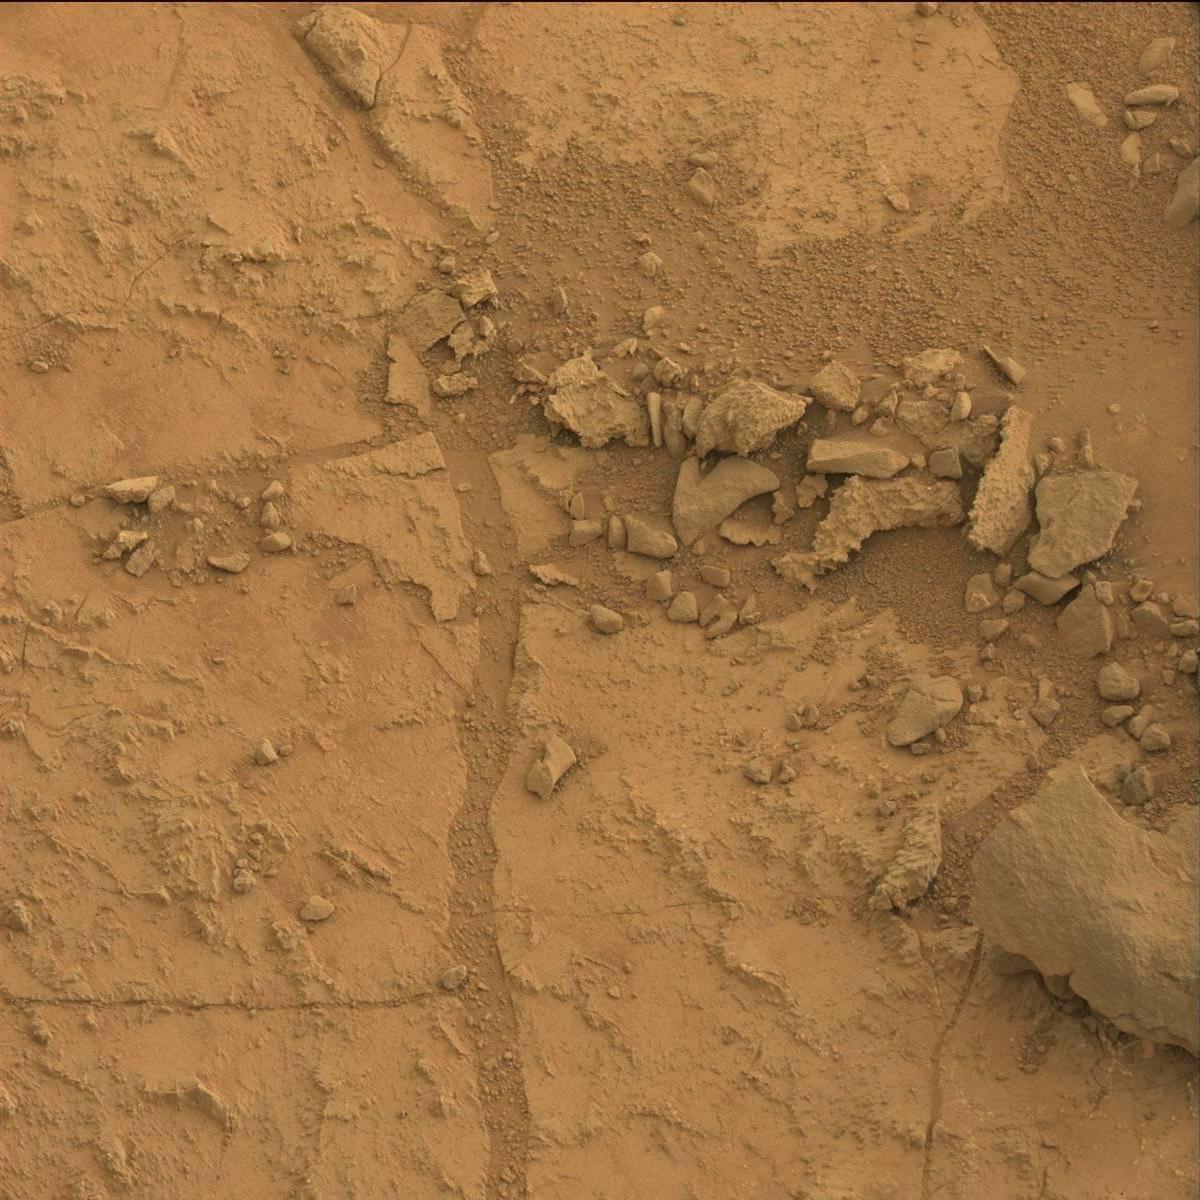
Terrain classes present: Bedrock, Rock, Sand / Soil